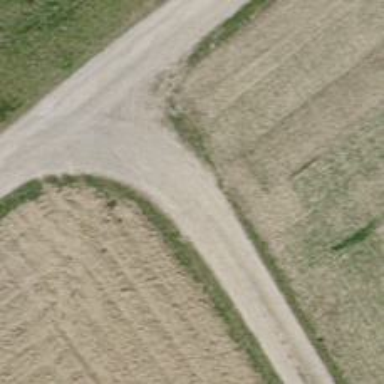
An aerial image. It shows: Compacted track with grade2 level.